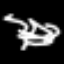
Label: squiggle